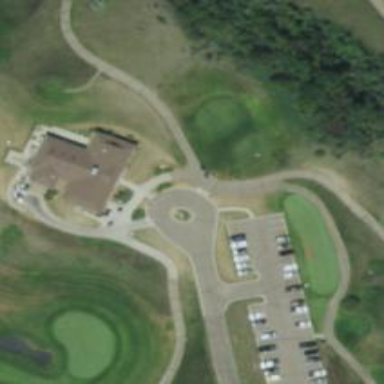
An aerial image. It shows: Path for both road and golf.